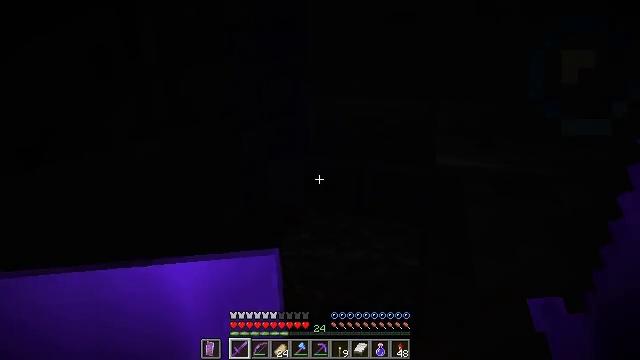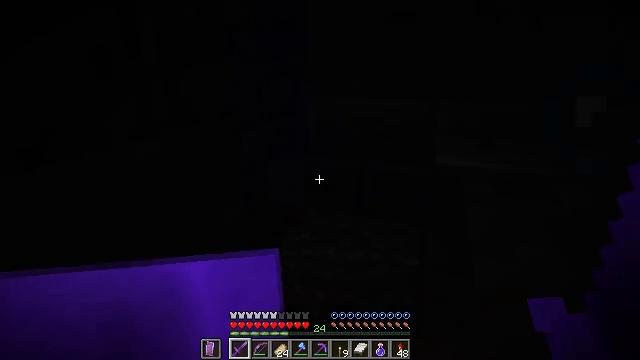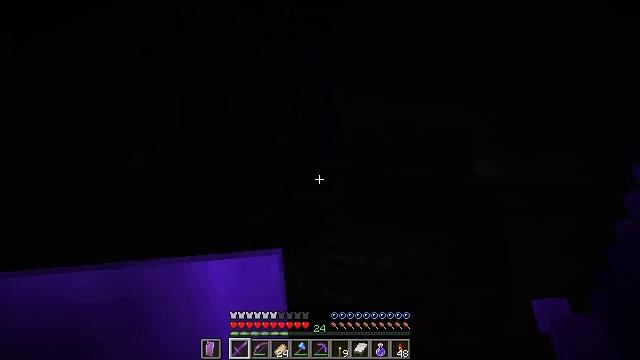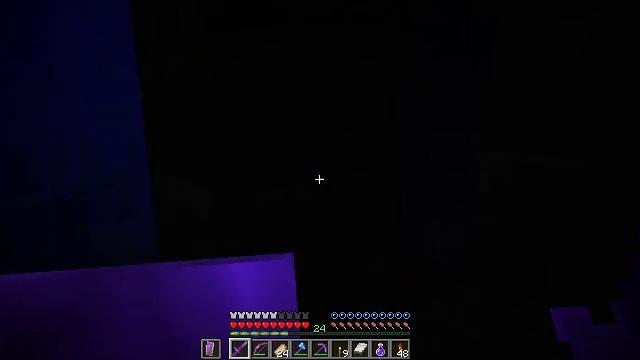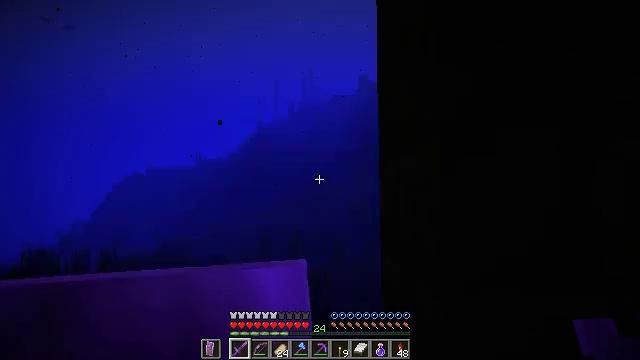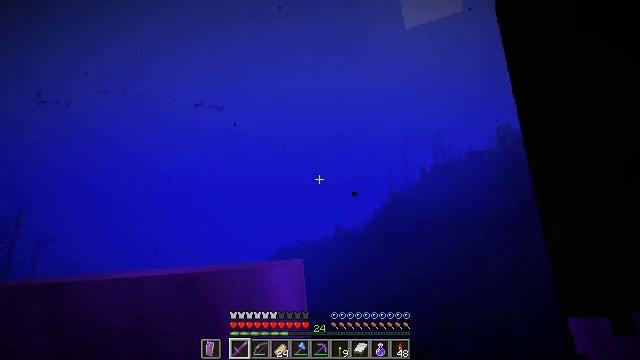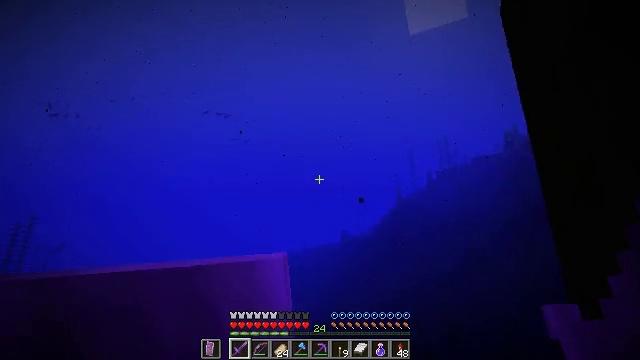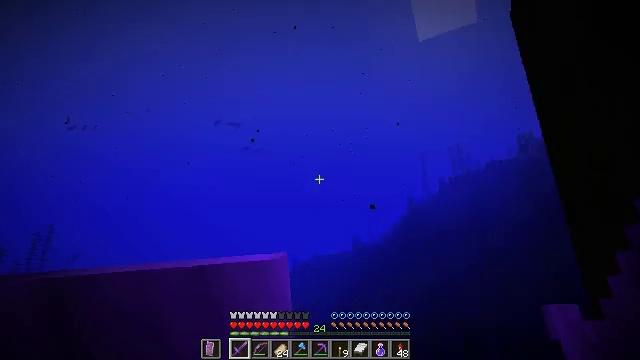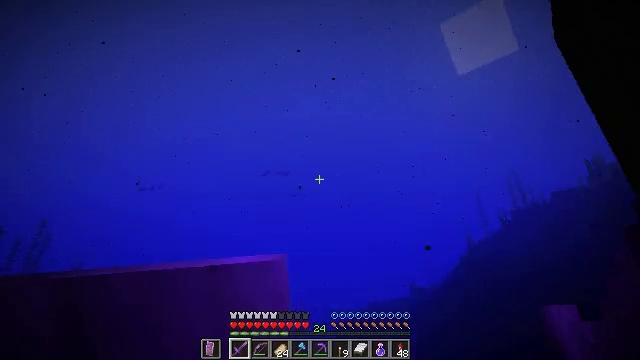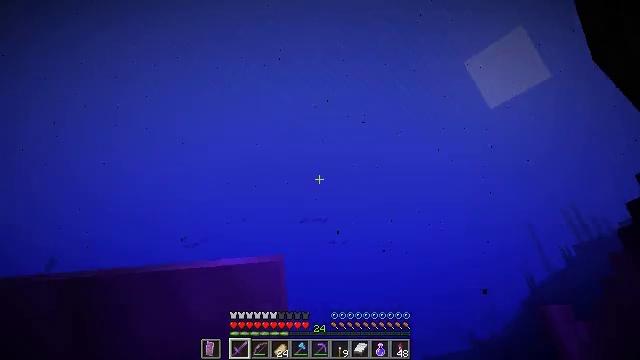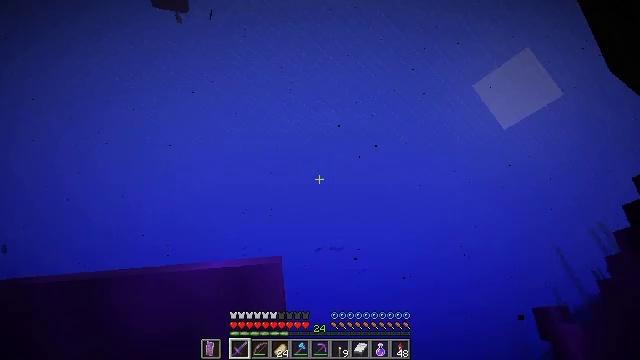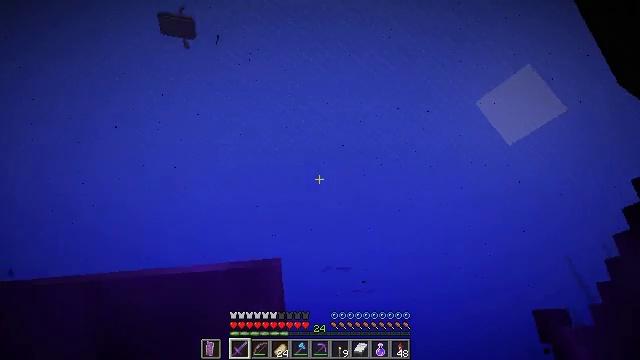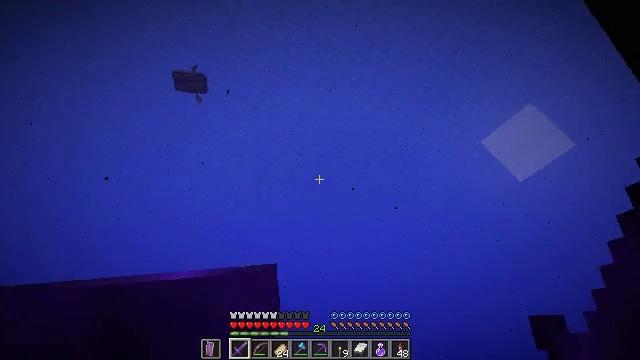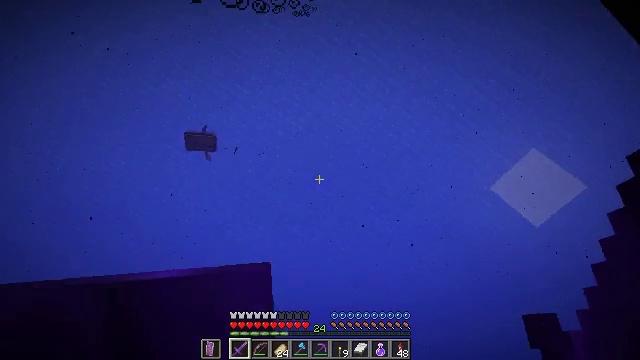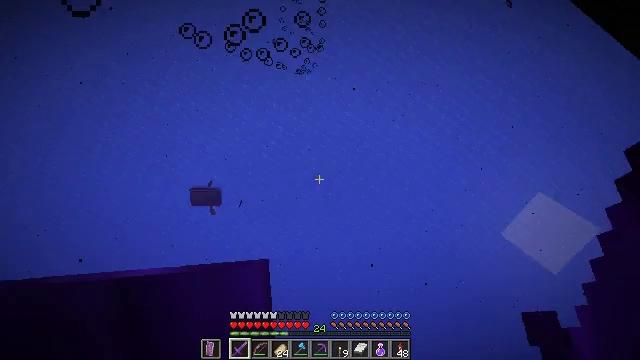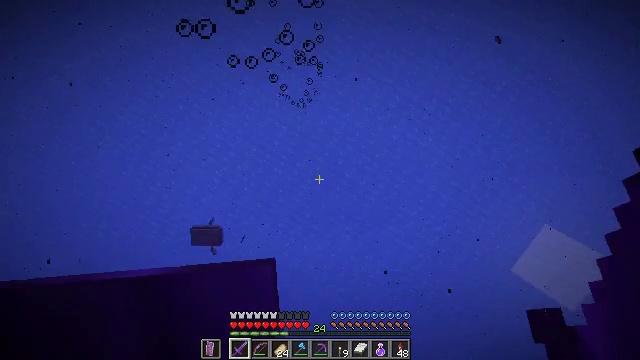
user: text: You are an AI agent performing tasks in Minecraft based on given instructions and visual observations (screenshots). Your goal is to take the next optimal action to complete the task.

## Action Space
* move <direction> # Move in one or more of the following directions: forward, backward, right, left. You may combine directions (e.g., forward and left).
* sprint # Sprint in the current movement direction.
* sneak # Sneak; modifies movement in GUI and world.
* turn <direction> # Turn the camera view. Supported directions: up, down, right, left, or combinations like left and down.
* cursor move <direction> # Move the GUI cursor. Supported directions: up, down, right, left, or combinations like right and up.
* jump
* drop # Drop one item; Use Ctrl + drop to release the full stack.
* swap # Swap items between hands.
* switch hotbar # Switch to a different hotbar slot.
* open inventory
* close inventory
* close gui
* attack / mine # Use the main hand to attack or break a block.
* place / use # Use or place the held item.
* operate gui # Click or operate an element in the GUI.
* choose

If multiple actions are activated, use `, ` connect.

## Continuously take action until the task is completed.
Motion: motion action
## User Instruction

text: Remove stone brick stairs from the inventory.
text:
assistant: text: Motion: sneak
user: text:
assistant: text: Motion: sneak, turn left
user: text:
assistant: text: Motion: sneak, turn left and up
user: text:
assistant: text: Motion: sneak, turn left and up
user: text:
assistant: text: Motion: sneak, turn left and up
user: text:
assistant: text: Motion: sneak, turn left and up
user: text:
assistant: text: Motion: sneak, turn left and up
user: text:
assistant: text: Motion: sneak, turn left and up
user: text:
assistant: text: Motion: move forward, sneak, turn left and up
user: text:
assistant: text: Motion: move forward, turn left and up
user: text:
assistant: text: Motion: move forward, turn left and up
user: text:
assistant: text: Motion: move forward, turn left and up
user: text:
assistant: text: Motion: move forward, turn left and up
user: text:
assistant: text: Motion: move forward, turn left and up, jump
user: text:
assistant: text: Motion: move forward, turn left and up, jump
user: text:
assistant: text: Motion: move forward, turn up, jump
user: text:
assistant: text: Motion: move forward, jump
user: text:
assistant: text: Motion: move forward, jump
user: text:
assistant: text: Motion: move forward, jump
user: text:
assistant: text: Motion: move forward, jump
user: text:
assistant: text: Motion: move forward, jump
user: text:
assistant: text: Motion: move forward, turn left and down, jump
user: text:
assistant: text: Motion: move forward, turn left and down, jump
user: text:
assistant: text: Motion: move forward, turn left and down, jump
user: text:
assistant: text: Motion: move forward, turn left and down, jump
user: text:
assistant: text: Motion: move forward, turn left and down, jump
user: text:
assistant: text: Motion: move forward, jump
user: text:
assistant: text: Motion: move forward, jump
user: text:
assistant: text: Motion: move forward, jump
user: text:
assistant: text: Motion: move forward, turn left and down, jump